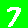
Digit: 7